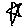
Label: star